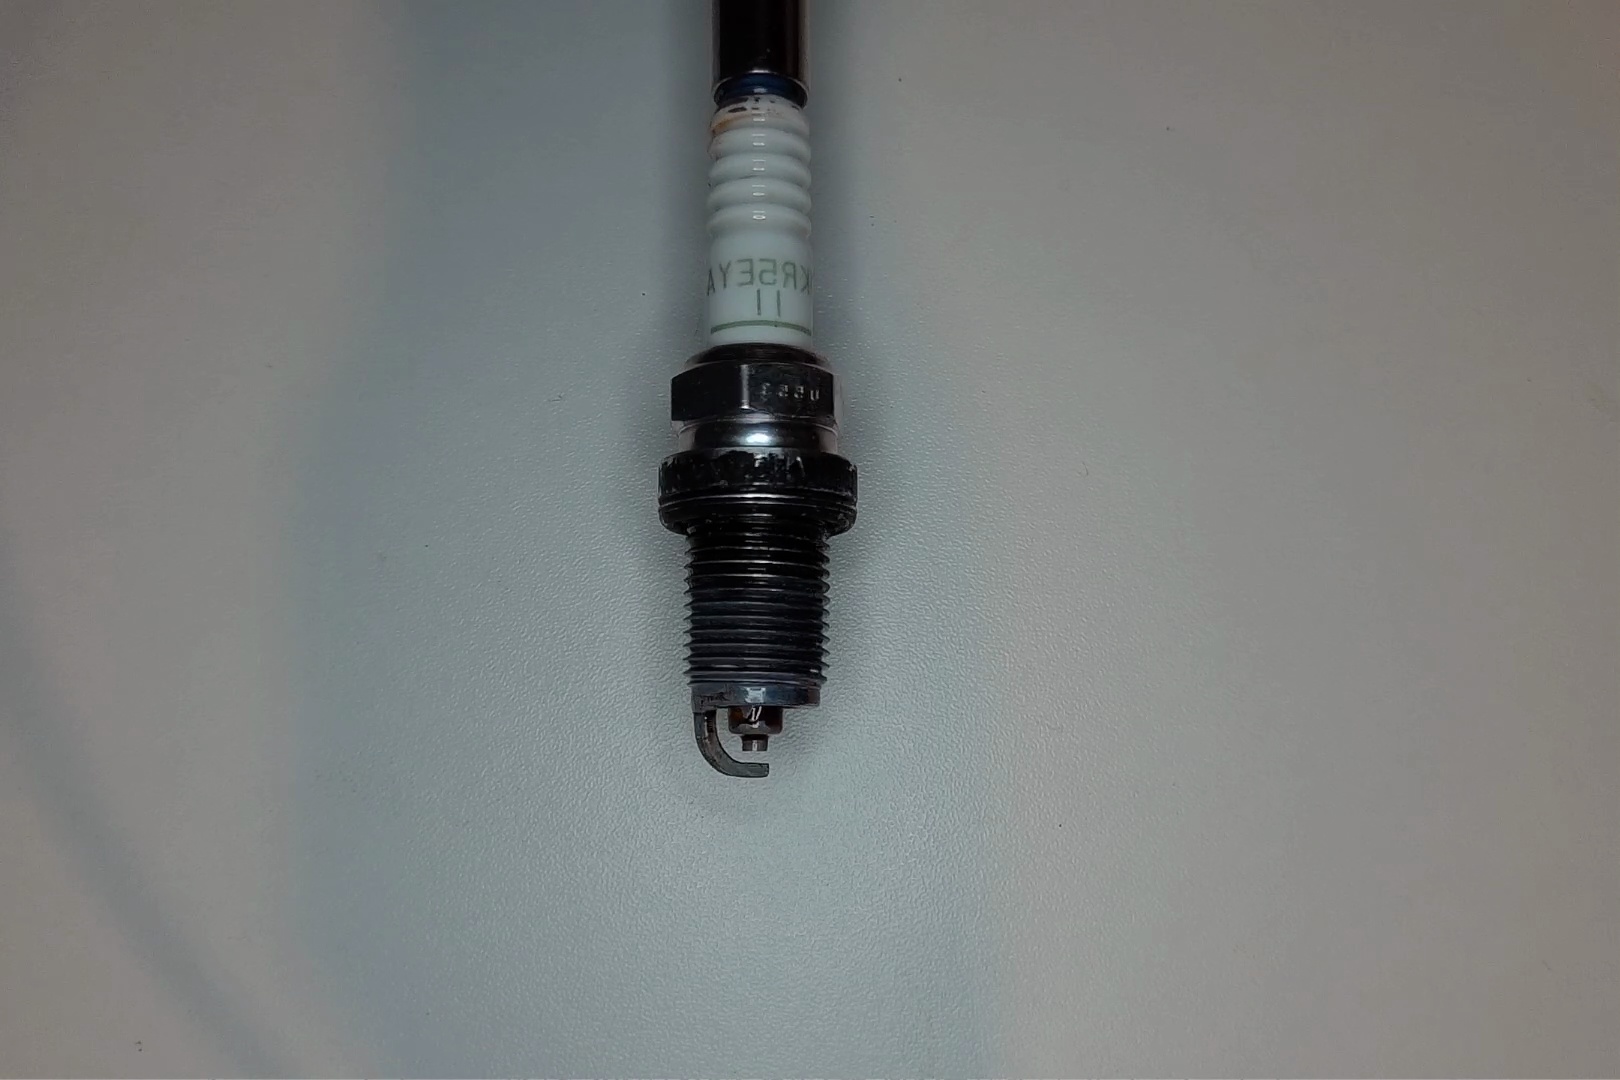
Label: anomaly